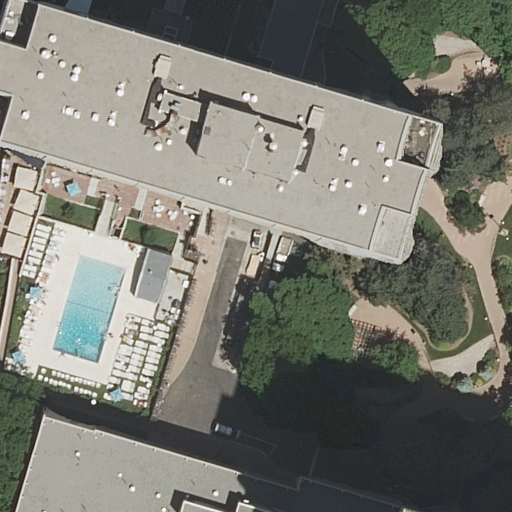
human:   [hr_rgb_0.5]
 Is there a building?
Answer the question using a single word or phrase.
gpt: yes

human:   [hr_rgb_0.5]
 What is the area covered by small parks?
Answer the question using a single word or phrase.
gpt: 0m2

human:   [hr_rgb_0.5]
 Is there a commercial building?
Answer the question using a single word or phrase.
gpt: no

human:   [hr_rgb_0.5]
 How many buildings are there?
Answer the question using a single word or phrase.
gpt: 4

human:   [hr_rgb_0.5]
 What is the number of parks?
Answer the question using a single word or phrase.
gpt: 1

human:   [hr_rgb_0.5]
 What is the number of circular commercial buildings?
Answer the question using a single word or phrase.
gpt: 0

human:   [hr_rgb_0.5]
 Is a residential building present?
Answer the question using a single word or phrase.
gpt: yes

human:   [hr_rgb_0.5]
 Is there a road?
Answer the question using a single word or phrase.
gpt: yes

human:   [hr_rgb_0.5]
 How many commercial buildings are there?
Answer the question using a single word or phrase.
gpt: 0

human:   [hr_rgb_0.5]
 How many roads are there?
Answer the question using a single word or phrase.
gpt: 4

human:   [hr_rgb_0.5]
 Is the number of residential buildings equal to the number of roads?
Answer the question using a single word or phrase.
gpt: yes

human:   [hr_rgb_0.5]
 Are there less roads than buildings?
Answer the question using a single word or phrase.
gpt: no

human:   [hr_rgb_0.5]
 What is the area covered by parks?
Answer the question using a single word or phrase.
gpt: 6194m2

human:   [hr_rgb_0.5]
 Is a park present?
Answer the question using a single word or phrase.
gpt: yes

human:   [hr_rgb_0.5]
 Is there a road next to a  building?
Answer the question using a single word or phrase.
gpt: yes

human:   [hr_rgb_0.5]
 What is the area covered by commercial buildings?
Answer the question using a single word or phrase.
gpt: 0m2

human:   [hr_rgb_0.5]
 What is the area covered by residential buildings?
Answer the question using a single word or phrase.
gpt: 3980m2

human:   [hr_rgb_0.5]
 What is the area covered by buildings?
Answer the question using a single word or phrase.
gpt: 3980m2

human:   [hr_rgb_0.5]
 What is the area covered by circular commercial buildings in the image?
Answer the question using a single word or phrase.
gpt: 0m2

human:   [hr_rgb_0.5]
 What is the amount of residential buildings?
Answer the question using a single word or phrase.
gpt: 4

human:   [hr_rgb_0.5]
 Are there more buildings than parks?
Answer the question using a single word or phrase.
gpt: yes

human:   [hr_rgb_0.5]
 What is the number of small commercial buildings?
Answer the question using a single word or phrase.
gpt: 0

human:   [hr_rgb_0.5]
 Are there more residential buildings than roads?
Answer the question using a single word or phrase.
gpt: no

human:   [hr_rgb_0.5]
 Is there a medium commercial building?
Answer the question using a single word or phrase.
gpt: no

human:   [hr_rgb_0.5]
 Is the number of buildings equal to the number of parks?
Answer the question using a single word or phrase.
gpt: no

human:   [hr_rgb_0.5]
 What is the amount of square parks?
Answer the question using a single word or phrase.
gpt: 0

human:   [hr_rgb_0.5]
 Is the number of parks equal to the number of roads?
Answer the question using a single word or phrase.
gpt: no

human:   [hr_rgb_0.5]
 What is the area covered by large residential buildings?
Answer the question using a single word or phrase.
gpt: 3980m2

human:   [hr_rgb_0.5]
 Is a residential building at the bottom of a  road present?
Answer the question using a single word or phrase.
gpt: yes

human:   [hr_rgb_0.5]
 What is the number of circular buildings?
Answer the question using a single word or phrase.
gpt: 0

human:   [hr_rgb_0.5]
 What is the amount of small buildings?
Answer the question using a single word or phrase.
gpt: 1

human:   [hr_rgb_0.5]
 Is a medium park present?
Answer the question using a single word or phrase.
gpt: no

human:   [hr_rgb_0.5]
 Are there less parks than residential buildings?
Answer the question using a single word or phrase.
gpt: yes

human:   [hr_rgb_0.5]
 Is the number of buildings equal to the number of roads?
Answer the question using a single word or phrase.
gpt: yes

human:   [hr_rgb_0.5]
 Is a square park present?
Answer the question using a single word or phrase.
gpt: no

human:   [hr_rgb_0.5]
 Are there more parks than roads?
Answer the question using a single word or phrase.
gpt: no

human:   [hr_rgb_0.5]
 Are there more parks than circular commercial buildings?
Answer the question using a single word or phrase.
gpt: yes

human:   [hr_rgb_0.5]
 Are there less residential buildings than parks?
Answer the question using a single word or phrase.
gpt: no

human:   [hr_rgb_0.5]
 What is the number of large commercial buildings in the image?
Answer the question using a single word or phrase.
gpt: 0

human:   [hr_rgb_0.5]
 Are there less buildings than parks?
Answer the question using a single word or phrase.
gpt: no

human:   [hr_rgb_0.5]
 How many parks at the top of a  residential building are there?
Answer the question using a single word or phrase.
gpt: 1

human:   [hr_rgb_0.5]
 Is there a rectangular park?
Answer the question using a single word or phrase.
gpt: no

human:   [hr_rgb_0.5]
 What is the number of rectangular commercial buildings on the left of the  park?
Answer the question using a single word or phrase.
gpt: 0

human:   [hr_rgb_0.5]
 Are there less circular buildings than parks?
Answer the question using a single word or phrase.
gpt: yes

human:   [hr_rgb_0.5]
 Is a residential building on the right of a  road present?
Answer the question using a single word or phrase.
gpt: yes

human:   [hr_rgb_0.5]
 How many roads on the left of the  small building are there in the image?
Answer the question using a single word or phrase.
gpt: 3

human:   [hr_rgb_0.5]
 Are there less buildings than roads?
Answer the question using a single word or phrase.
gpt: no

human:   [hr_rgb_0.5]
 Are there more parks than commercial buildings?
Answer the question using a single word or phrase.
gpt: yes

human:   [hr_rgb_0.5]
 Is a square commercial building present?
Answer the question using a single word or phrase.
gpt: no

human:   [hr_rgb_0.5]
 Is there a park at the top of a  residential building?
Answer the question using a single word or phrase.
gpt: yes

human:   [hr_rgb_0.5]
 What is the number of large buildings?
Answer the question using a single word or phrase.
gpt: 3

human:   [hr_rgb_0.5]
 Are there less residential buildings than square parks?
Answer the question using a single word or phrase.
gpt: no

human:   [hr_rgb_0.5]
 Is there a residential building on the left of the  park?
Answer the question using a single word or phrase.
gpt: yes

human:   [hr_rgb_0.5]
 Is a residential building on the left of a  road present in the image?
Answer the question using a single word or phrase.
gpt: yes

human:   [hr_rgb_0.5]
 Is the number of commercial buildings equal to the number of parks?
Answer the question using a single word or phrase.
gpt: no

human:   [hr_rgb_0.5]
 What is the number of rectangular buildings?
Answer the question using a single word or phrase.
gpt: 3

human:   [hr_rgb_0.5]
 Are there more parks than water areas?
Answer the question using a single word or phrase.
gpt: yes

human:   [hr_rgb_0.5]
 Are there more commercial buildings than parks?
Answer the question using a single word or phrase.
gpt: no

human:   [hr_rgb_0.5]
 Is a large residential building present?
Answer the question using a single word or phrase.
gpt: yes

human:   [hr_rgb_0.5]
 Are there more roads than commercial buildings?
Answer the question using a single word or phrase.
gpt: yes

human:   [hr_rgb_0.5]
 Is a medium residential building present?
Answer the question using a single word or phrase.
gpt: no

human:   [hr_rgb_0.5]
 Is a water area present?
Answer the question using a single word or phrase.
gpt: no

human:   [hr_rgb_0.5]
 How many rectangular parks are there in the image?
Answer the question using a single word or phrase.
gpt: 0

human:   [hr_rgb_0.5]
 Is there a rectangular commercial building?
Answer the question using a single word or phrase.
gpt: no